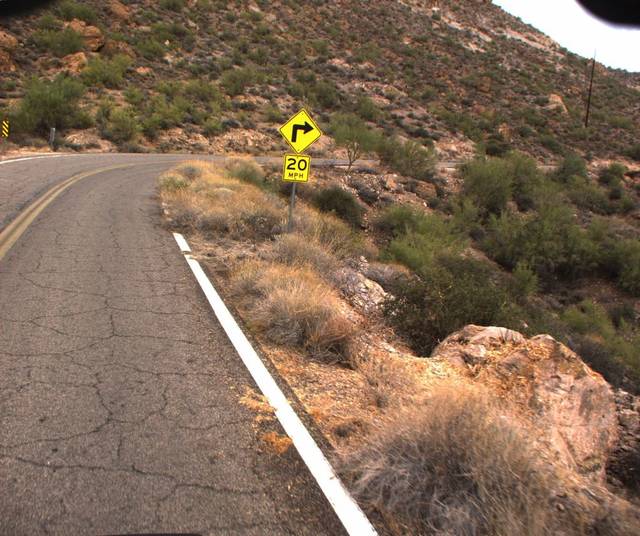
Region: United States
Coordinates: 33.529, -111.386